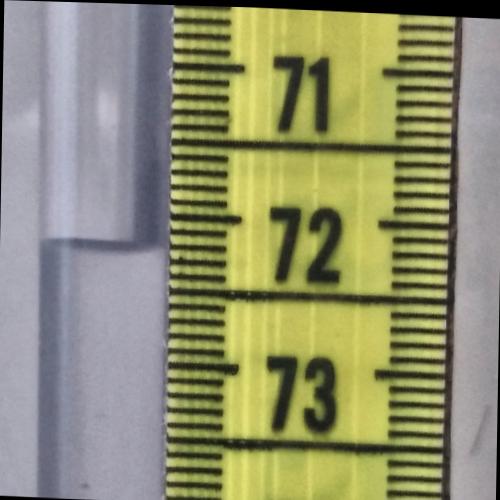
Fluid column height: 72.2 cm